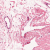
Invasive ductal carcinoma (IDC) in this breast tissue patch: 0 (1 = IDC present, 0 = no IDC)